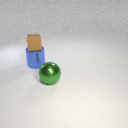
small brown rubber cube above large blue metal cylinder